Field crop: maize
Growth stage: 2
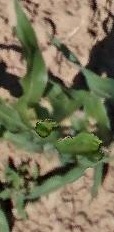
Species: maize